Question: I'm trying to store labels in a ComboBox, with categories - something like <URL>.
However, the ComboBox items are appearing like so:

This is what I've done so far:
'''
<DataTemplate x:Key="groupStyle">
<Label FontWeight="Bold" Content="{Binding Name}"/>
</DataTemplate>
'''
'''
ComboBox comboBox1 = new ComboBox();
GroupStyle style = new GroupStyle();
style.HeaderTemplate = (DataTemplate)this.FindResource("groupStyle");
comboBox1.GroupStyle.Add(style);
comboBox1.DisplayMemberPath = "Item";
ObservableCollection<CategoryItem<Label>> items = new ObservableCollection<CategoryItem<string>>();
Label label = new Label();
TextBlock block = new TextBlock();
block.Text = "Text";
label.Content = block;
items.Add(new CategoryItem<Label> { Category = "Category", Item = label });
CollectionViewSource cvs = new CollectionViewSource();
cvs.GroupDescriptions.Add(new PropertyGroupDescription("Category"));
cvs.Source = items;
Binding b = new Binding();
b.Source = cvs;
BindingOperations.SetBinding(comboBox1, ComboBox.ItemsSourceProperty, b);
public class CategoryItem<T>
{
public T Item { get; set; }
public string Category { get;
}
'''
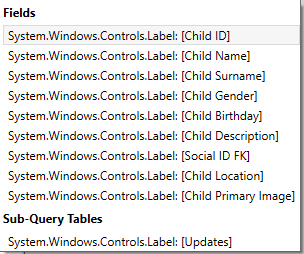
Answer: You should use 'ItemContainerStyle'. However you may have a look at <URL>
'''
<DataTemplate x:Key="groupStyle">
<TextBlock FontWeight="Bold" Text="{Binding Name}"/>
</DataTemplate>
<Style TargetType="{x:Type ComboBoxItem}" x:Key="comboBoxItemStyle">
<Setter Property="Template" >
<Setter.Value>
<ControlTemplate>
<Label Background="Red" Content="{Binding Item}"/>
</ControlTemplate>
</Setter.Value>
</Setter>
</Style>
'''
'''
ComboBox comboBox1 = new ComboBox();
GroupStyle style = new GroupStyle();
style.HeaderTemplate = (DataTemplate)this.FindResource("groupStyle");
comboBox1.GroupStyle.Add(style);
comboBox1.DisplayMemberPath = "Item";
// Here is what you are looking for
comboBox1.ItemContainerStyle = (Style)this.FindResource("comboBoxItemStyle");
ObservableCollection<CategoryItem<string>> items = new ObservableCollection<CategoryItem<string>>();
CollectionViewSource cvs = new CollectionViewSource();
cvs.GroupDescriptions.Add(new PropertyGroupDescription("Category"));
cvs.Source = items;
Binding b = new Binding();
b.Source = cvs;
BindingOperations.SetBinding(
comboBox1, ComboBox.ItemsSourceProperty, b);
'''